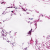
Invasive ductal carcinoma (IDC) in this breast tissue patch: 0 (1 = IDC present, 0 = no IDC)